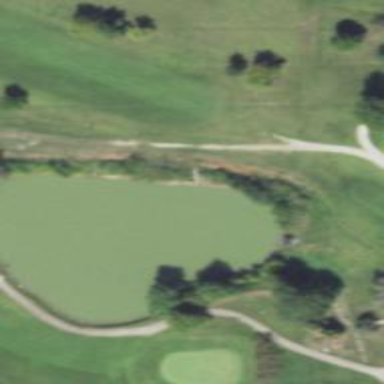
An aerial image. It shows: Pathway for golfing.